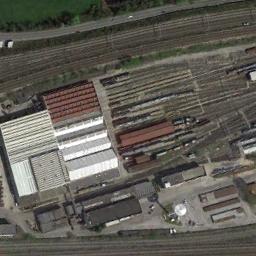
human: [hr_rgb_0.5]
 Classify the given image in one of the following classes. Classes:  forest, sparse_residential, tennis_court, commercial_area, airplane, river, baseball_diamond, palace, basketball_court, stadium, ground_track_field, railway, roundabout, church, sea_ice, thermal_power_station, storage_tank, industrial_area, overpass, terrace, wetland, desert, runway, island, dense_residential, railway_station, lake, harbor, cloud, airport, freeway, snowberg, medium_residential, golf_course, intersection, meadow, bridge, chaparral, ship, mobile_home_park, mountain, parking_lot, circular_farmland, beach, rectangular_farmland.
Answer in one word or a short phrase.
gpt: railway_station